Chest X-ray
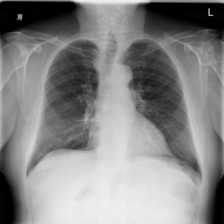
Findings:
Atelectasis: negative
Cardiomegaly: negative
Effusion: negative
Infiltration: positive
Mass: negative
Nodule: negative
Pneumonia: negative
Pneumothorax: negative
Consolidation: negative
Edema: negative
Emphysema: negative
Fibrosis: negative
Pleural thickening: negative
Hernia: negative